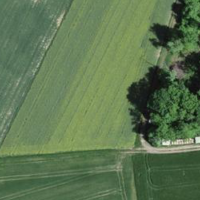
EUNIS habitat code: 52
Species observed at this site:
Fraxinus excelsior